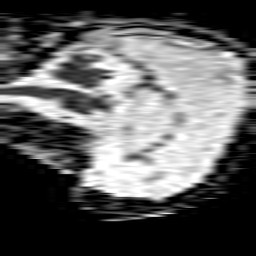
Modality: ADC
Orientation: sagittal
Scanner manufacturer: philips
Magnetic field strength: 1.5 T
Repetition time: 3.395 s
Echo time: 0.09092 s